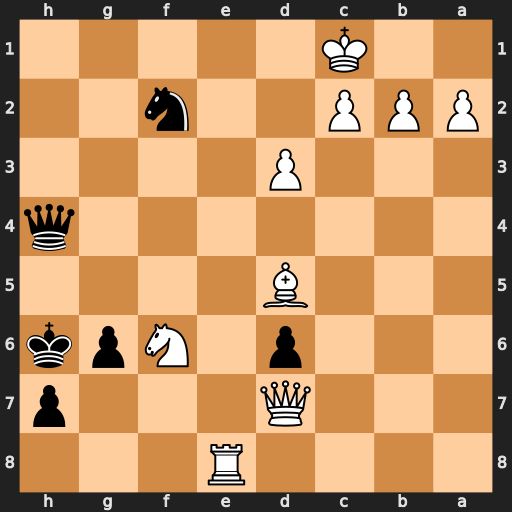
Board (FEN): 4R3/3Q3p/3p1Npk/3B4/7q/3P4/PPP2n2/2K5
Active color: b
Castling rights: -
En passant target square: -
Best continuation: Qg5+ Kb1 Qg1+ Re1 Qxe1#